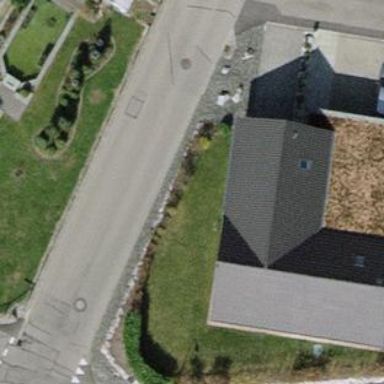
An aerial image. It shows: Simple and straightforward house.